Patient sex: M
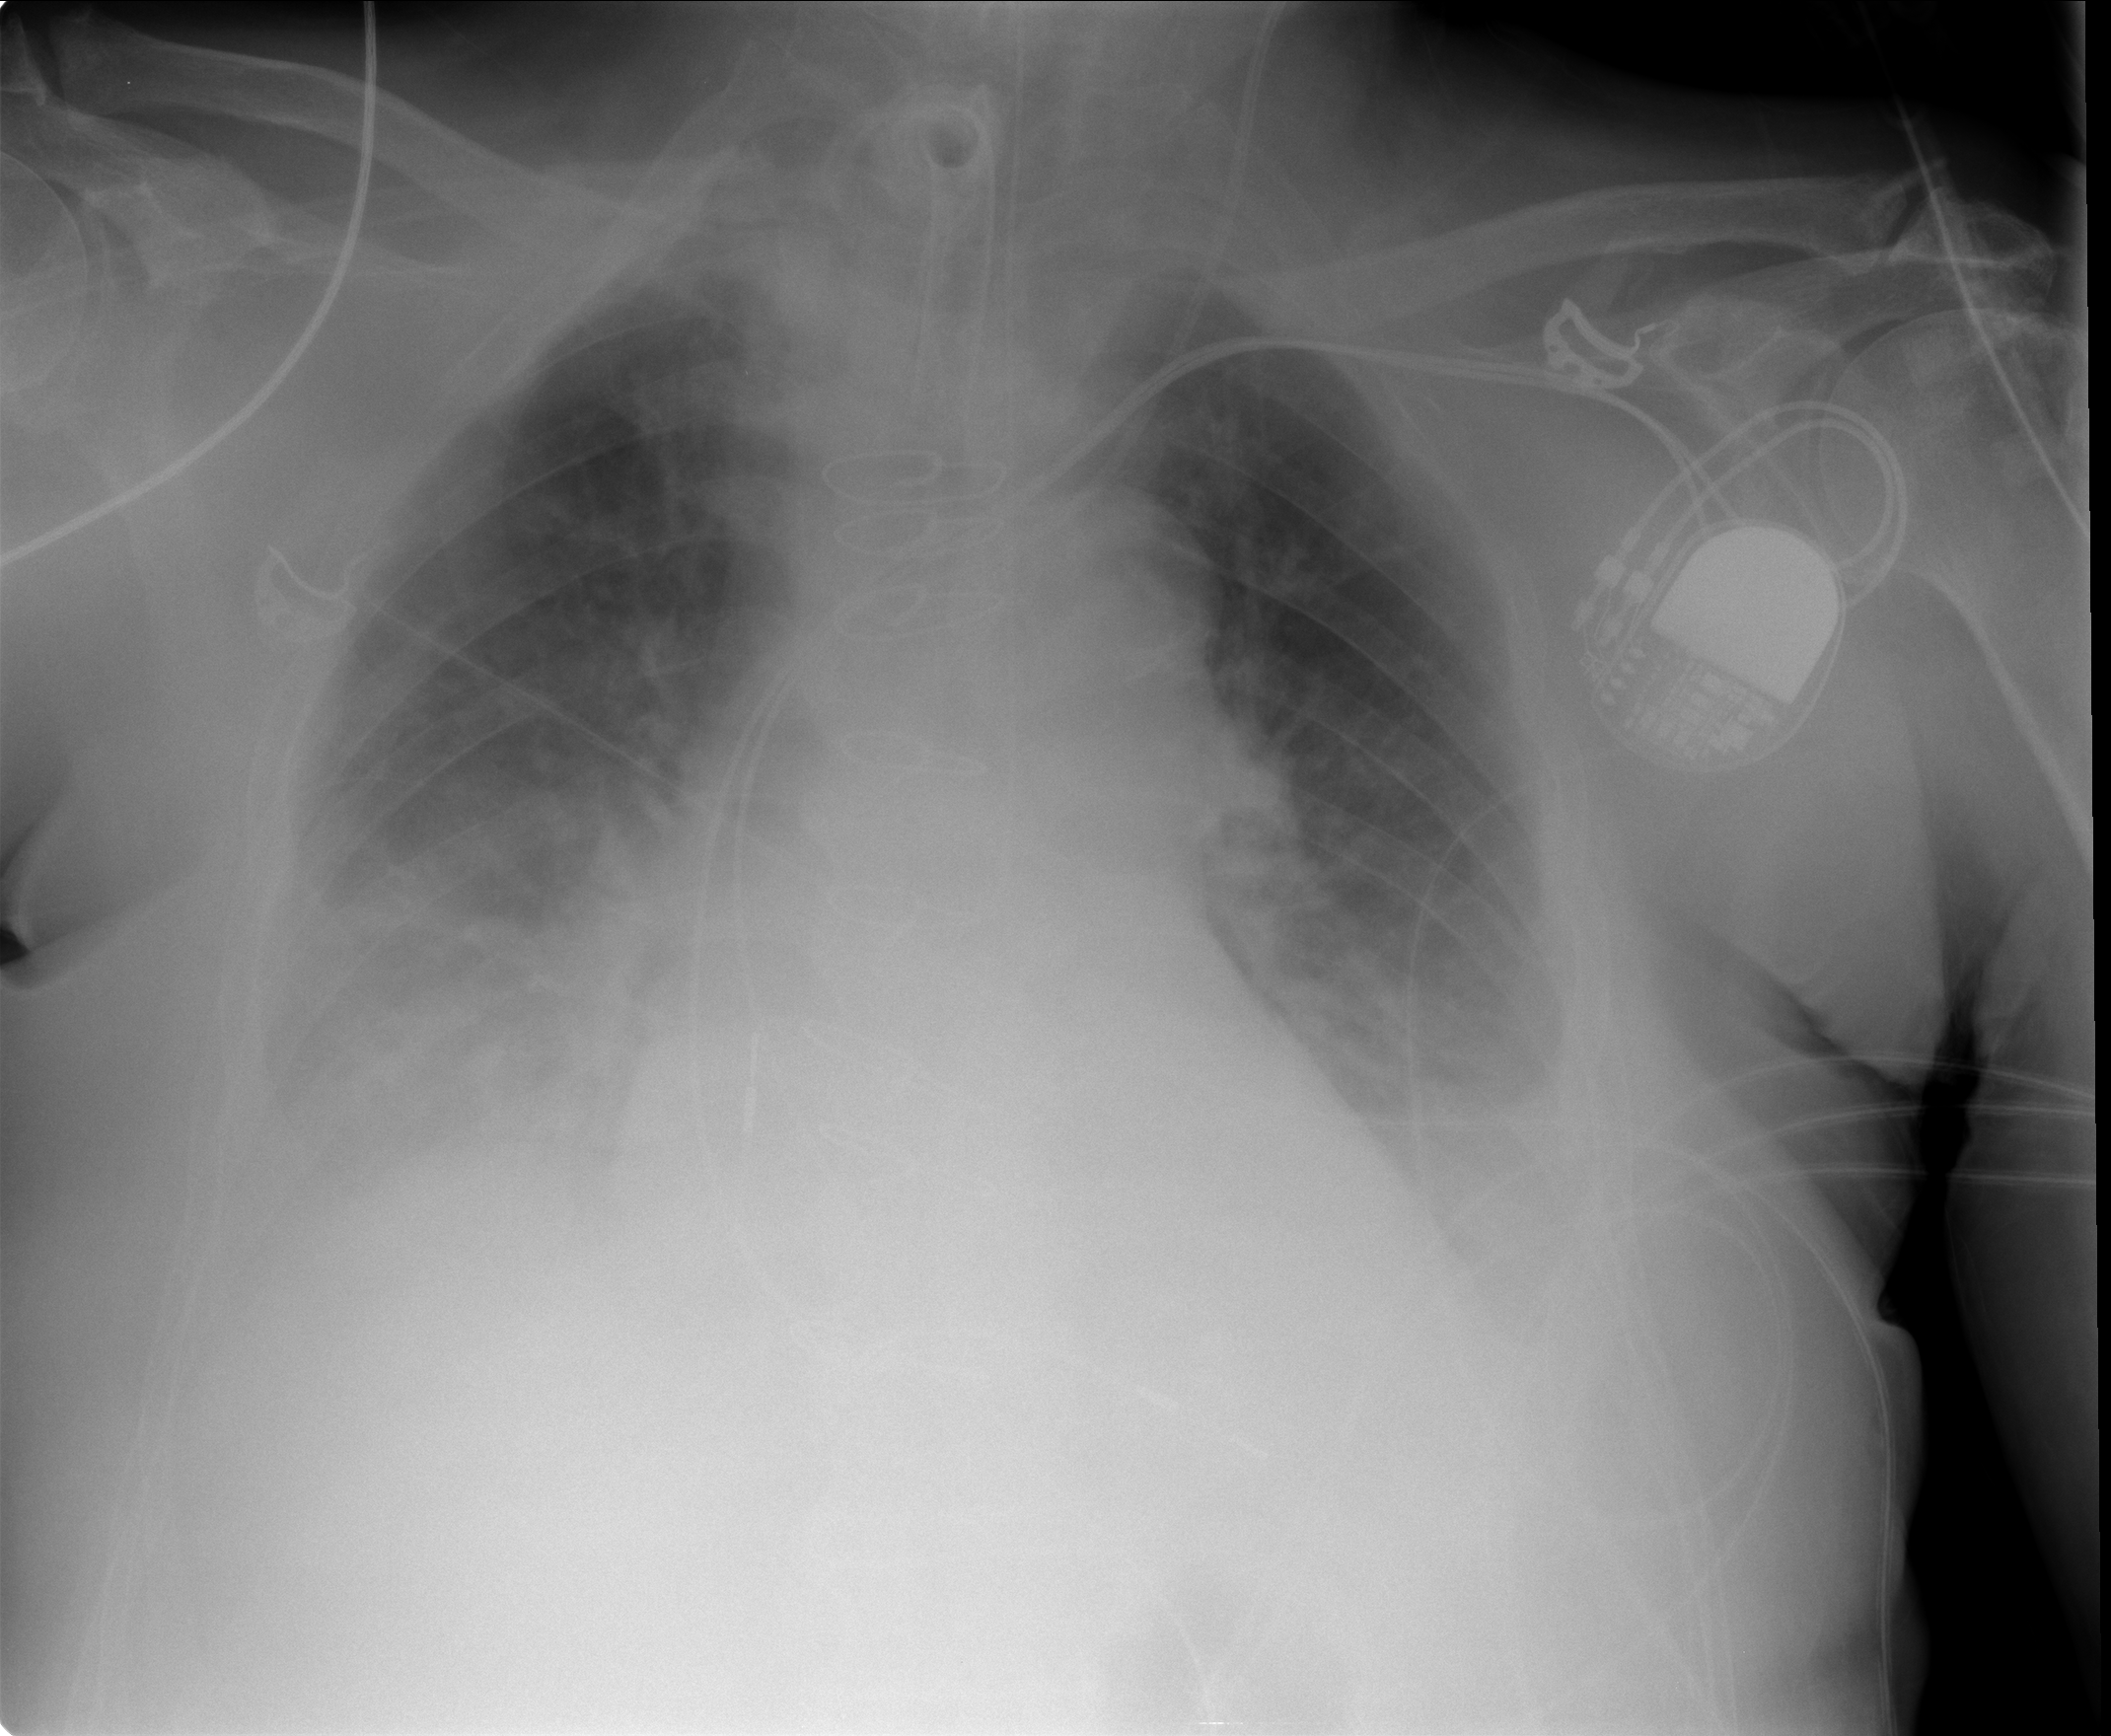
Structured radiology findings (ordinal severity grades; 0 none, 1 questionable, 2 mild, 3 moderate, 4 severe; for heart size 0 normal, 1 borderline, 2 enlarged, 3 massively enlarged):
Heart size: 0
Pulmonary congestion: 0
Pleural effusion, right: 2
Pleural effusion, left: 2
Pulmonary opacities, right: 0
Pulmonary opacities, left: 0
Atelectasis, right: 2
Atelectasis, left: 2